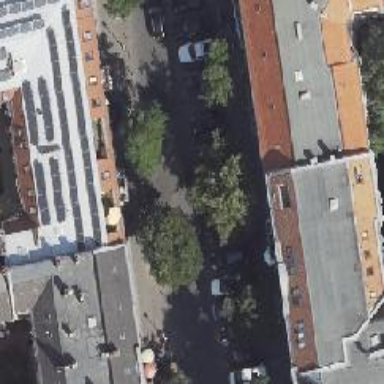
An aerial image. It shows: Bicycle parking located on the sidewalk.